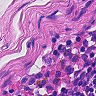
Metastatic tissue present: no